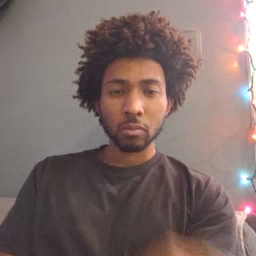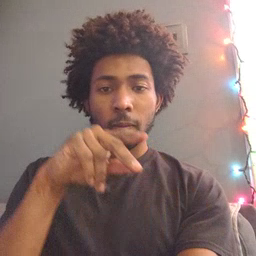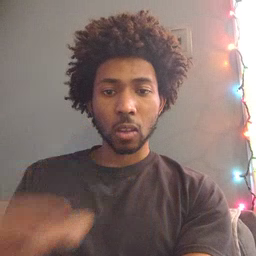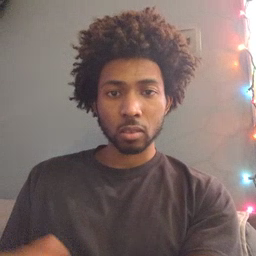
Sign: fall